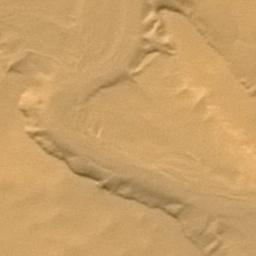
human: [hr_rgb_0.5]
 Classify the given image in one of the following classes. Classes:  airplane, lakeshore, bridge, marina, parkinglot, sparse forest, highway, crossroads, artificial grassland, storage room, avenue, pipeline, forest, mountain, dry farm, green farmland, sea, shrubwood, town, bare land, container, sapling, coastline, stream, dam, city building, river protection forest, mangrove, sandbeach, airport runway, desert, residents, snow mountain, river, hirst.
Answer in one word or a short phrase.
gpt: desert